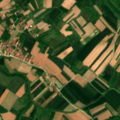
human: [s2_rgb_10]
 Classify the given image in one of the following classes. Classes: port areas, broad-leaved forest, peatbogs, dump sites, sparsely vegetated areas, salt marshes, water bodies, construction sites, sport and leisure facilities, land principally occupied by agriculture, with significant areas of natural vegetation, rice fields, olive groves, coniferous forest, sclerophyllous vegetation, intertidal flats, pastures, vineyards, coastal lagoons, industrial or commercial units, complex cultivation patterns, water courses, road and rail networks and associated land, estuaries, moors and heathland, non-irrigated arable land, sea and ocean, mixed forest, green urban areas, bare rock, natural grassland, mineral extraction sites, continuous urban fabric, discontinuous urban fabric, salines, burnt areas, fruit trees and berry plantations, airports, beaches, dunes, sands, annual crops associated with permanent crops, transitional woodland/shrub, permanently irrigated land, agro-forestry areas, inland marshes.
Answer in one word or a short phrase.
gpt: discontinuous urban fabric, complex cultivation patterns, land principally occupied by agriculture, with significant areas of natural vegetation, broad-leaved forest